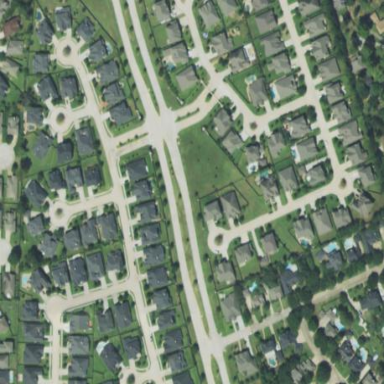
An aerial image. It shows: Residential area within neighborhood.